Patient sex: M
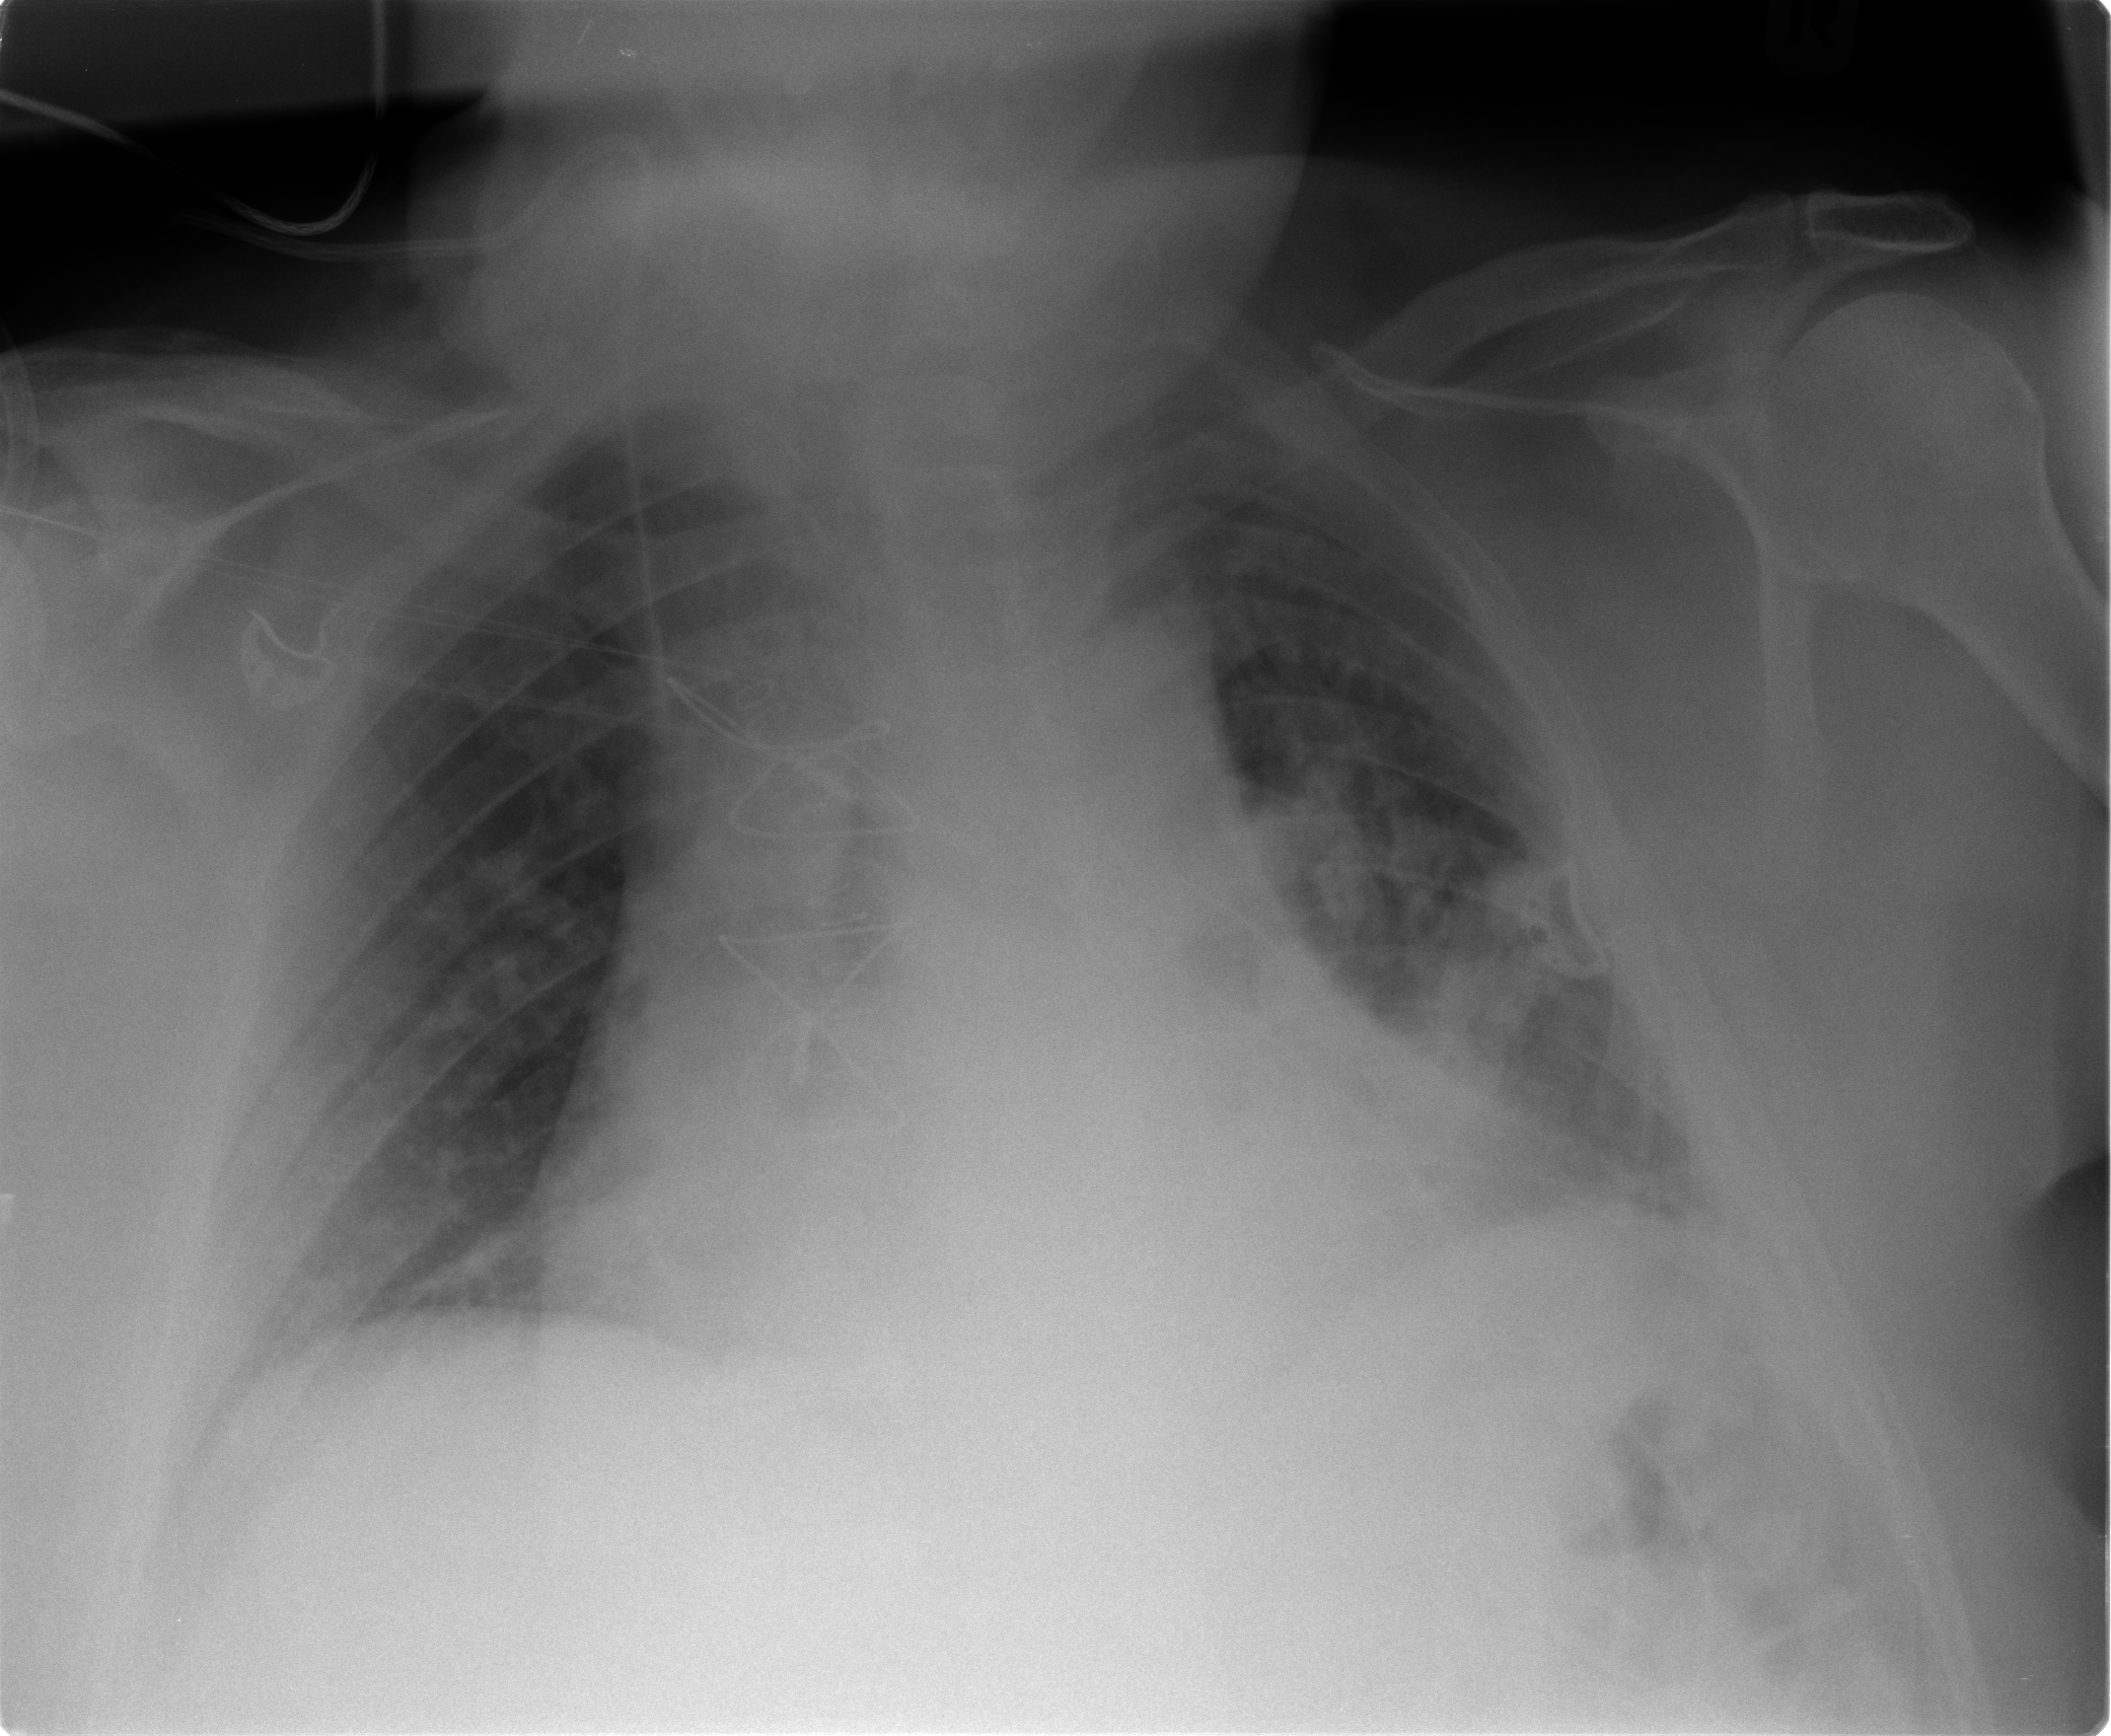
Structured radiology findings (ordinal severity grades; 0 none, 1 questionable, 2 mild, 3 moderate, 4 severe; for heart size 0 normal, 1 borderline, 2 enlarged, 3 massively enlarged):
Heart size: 2
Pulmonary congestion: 0
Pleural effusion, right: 0
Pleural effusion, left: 1
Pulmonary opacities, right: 0
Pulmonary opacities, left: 2
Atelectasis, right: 2
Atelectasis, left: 2